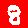
Digit: 8